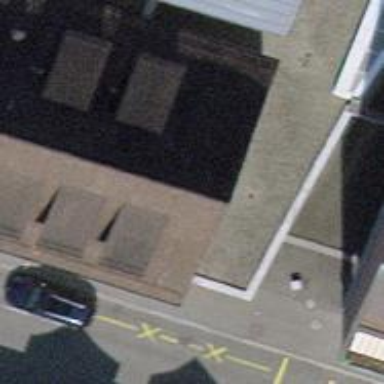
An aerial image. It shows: Post box is visible.